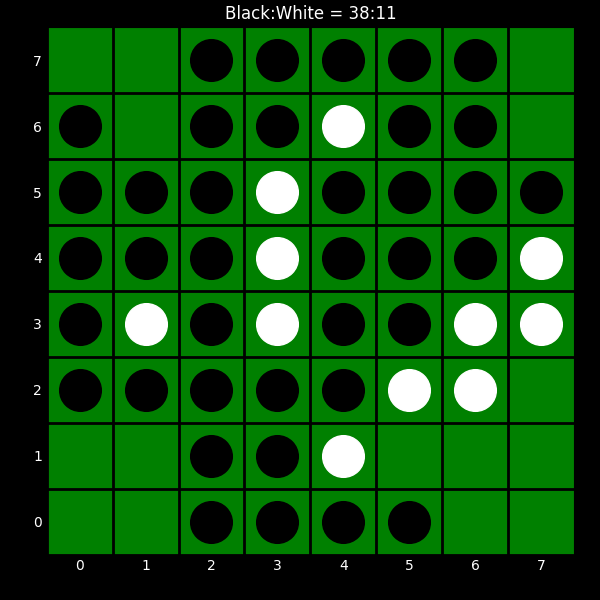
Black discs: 38
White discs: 11